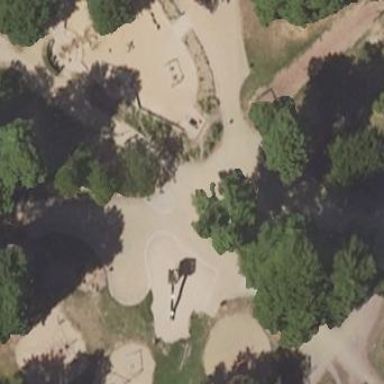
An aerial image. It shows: Sandpit playground.